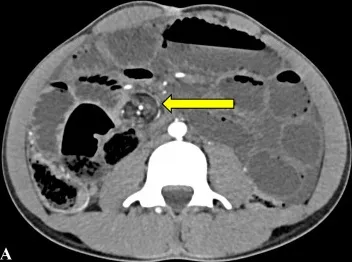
Whirlpool sign. Axial sections of the CECT abdomen in thin section.
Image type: radiology (ct)